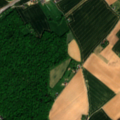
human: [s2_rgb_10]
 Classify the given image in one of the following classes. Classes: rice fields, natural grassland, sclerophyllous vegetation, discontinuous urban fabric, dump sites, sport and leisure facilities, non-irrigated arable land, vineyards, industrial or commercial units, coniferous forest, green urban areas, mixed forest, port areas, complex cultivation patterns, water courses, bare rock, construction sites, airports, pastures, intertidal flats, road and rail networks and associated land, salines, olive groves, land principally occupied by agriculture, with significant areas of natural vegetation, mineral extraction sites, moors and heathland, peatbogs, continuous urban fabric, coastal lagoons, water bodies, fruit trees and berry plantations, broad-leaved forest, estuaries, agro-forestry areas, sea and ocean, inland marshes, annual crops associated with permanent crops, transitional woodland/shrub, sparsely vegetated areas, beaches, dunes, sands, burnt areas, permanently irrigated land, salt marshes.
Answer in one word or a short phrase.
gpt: discontinuous urban fabric, non-irrigated arable land, pastures, broad-leaved forest